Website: crate-barrel
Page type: newsletter-management
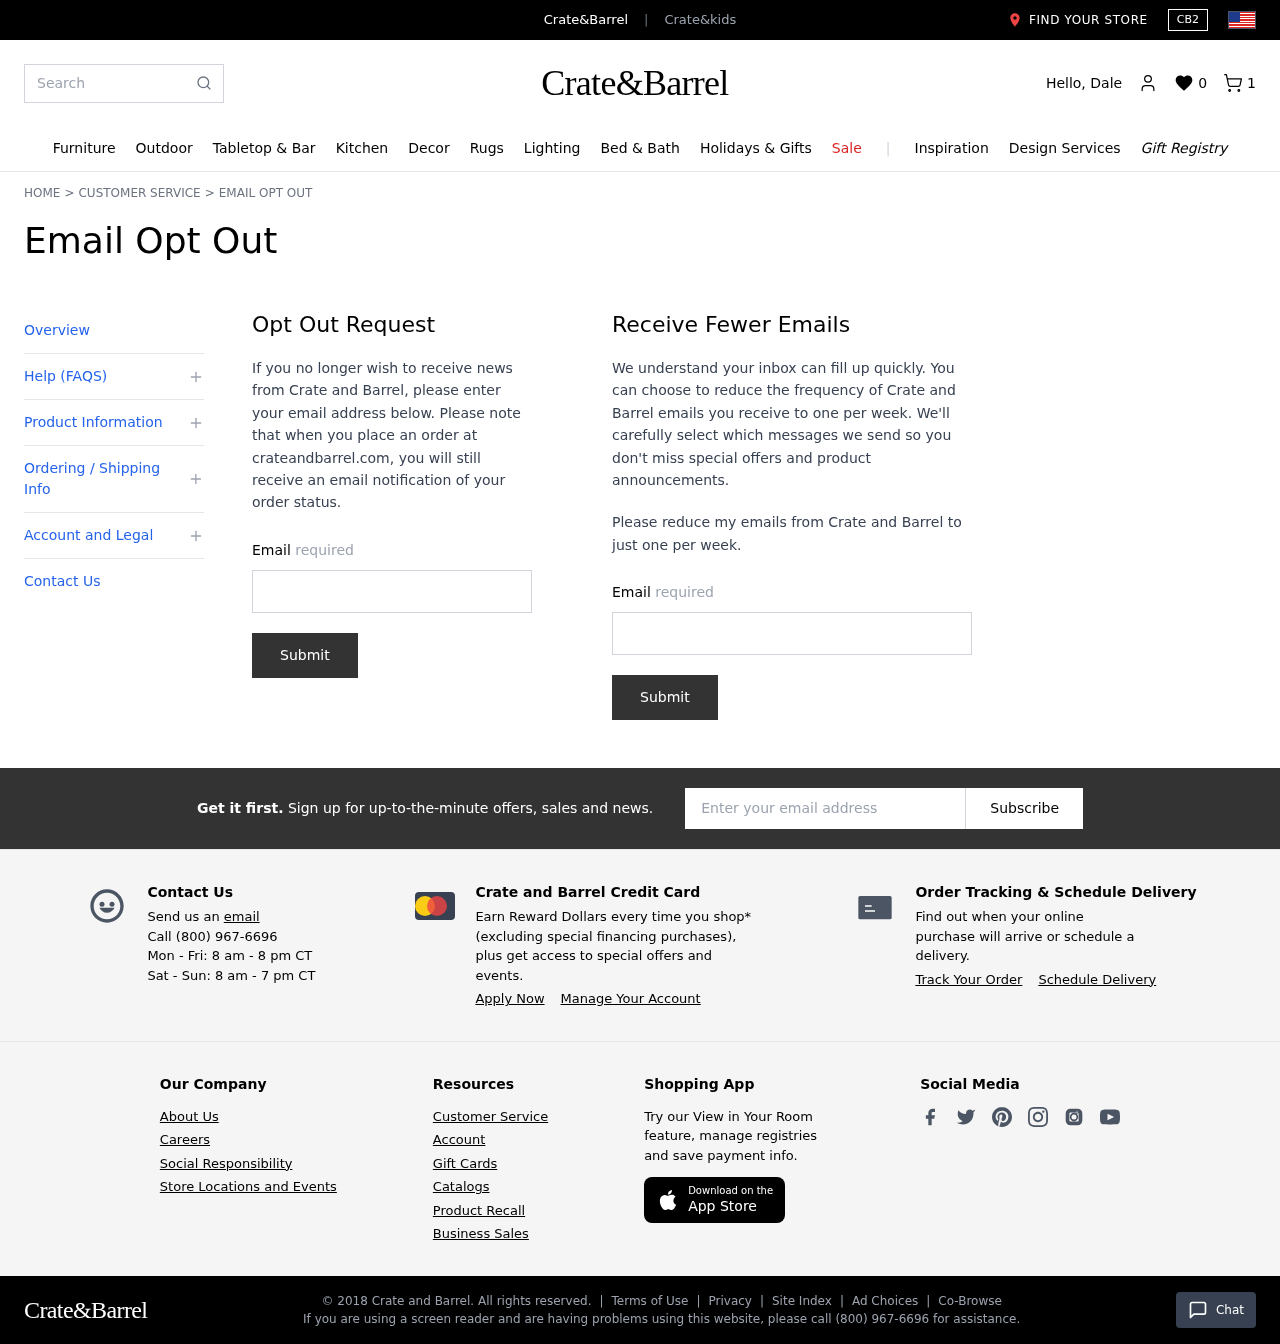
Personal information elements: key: PII_EMAIL
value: dalelucero@gmail.com
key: PII_EMAIL2
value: dalelucero@gmail.com
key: PII_EMAIL3
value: dalelucero@gmail.com
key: PII_FIRSTNAME
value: Dale
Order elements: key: ORDER_NUM_ITEMS
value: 1
Search elements: key: HEADER_SEARCH
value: Search
Other elements: key: WISHLIST_COUNT
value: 0